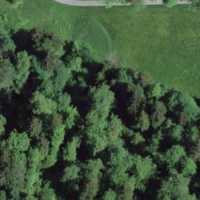
EUNIS habitat code: 44
Species observed at this site:
Maniola jurtina
Lycaena phlaeas